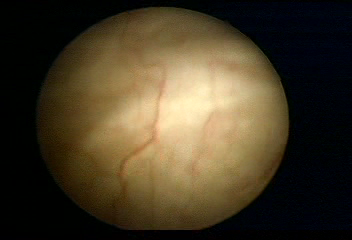
Modality: WLC
Class: Normal mucosa
Bladder cancer association: No